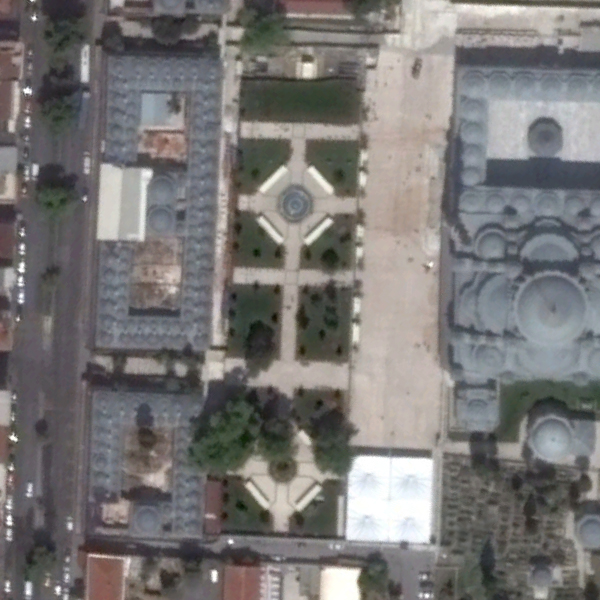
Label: Square